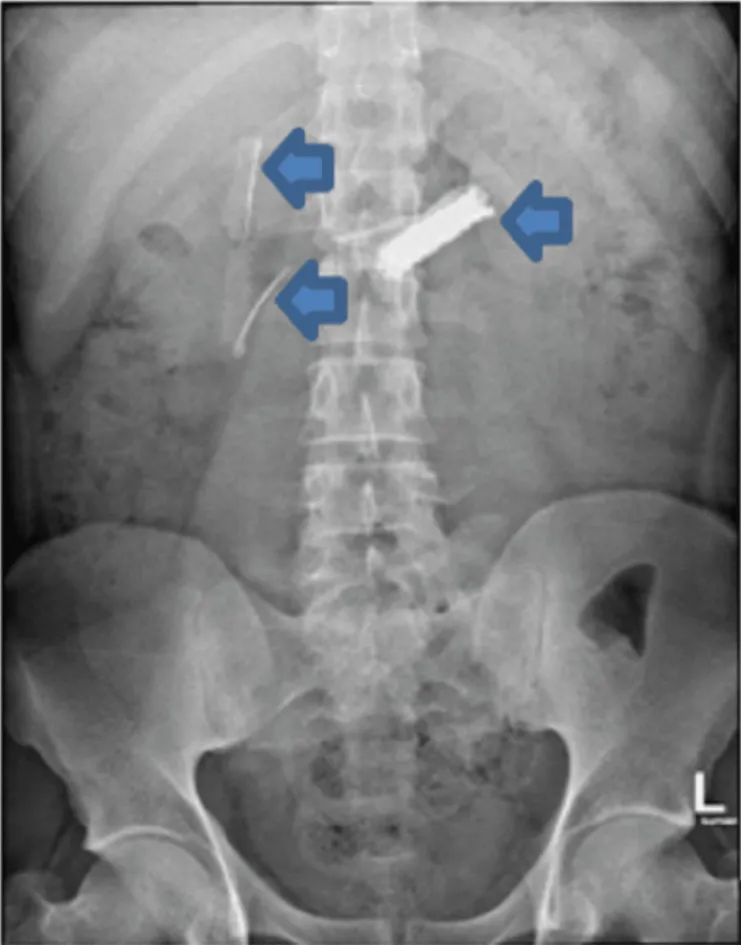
X-rays of the abdomen show sharp objects located in the stomach.
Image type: radiology (x_ray)